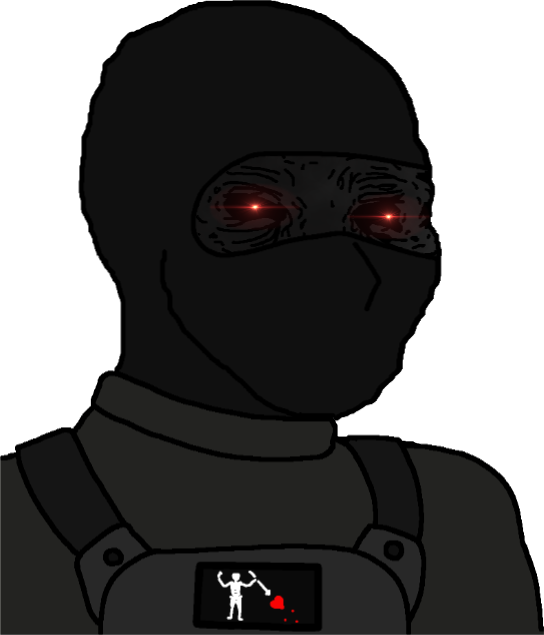
Label: 5_Tired_Wojak